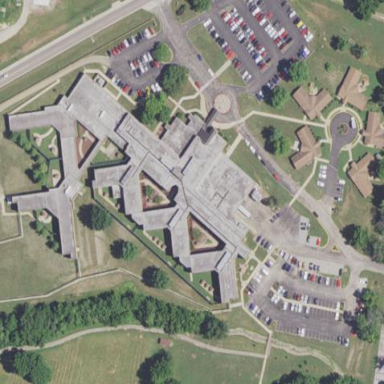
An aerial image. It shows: Hospital providing healthcare services.